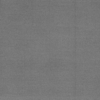
Label: dusty